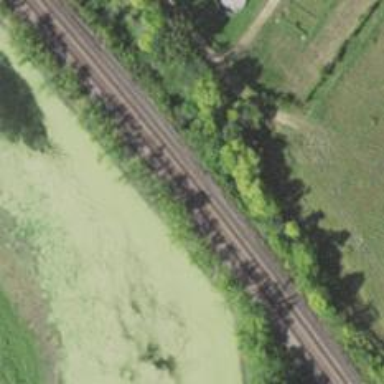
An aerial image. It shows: Railway track.